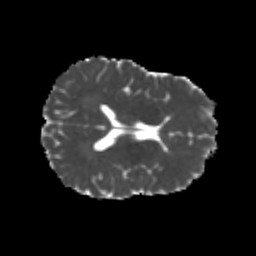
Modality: MD
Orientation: axial
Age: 21
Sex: male
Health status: healthy
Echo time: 0.074 s